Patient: sex M, age 72
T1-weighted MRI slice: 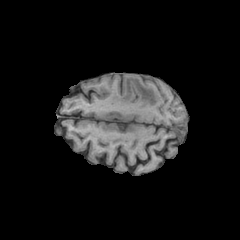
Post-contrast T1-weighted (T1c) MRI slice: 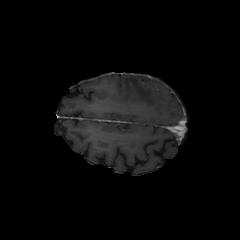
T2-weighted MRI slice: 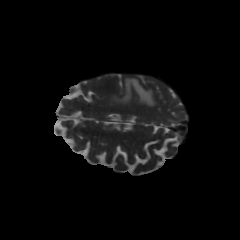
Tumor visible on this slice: yes
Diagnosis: Glioblastoma, IDH-wildtype
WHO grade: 4